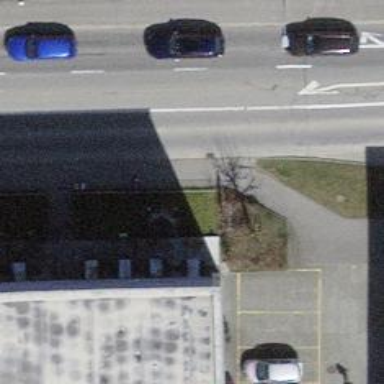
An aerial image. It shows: Asphalt sidewalk along the footway.